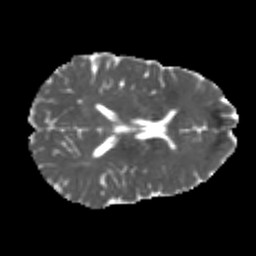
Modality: MD
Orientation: axial
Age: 24
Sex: male
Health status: healthy
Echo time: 0.074 s